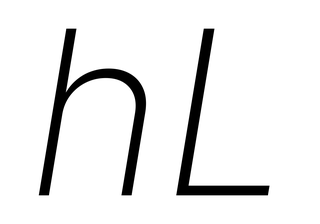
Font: Inter-Italic_ExtraLight_Italic